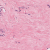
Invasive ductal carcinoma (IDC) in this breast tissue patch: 1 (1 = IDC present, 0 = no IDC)